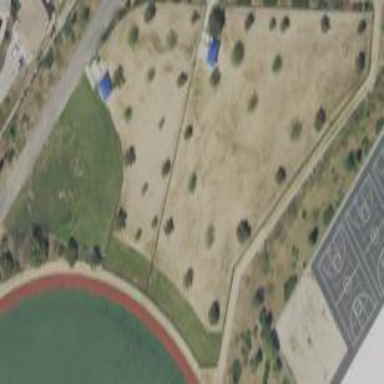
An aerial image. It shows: Dog park for leisure land.